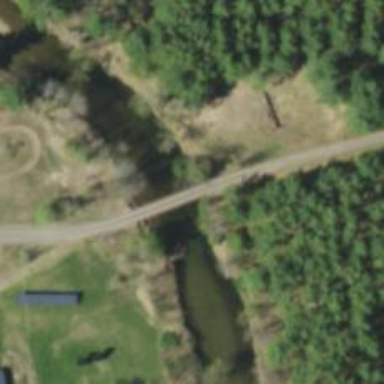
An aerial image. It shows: Residential road with bridge.